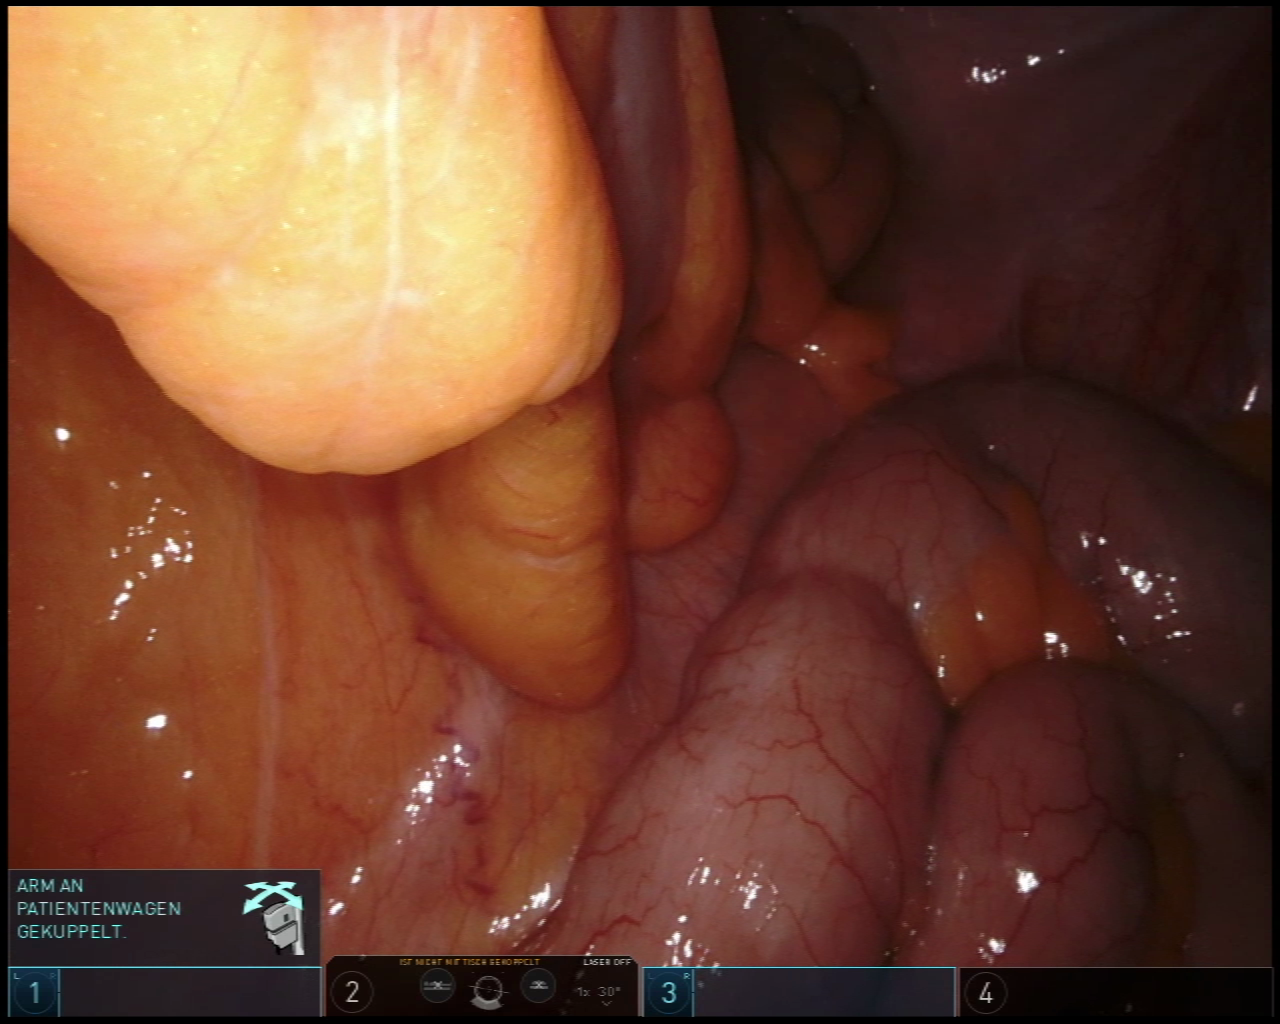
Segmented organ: small_intestine
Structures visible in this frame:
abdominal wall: yes
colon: no
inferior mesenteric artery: no
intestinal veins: no
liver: no
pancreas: no
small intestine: yes
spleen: no
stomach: no
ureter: no
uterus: no
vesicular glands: no